Chest X-ray:
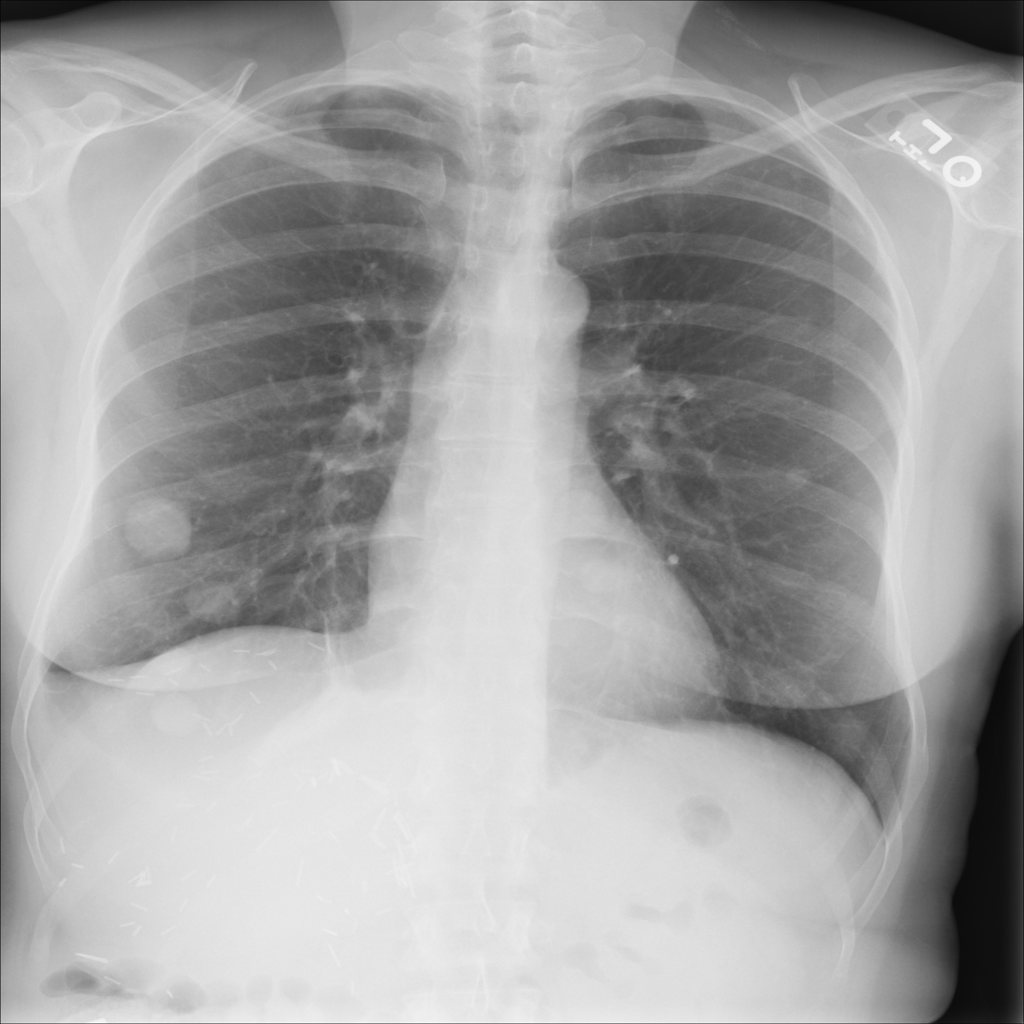
Findings: Nodule
No abnormal finding: no